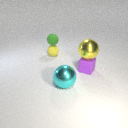
small green rubber sphere above small yellow rubber sphere